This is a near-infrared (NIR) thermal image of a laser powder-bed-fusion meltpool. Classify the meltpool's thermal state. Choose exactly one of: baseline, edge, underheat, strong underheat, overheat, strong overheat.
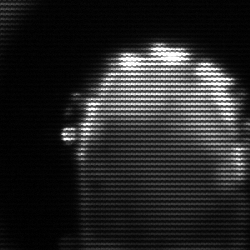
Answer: baseline